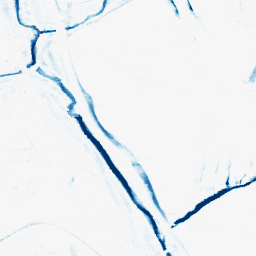
Category: morphological
Decomposition family: morphological_rect
Decomposition parameters: operation: closing
width: 10
height: 5
Upsampling method: lanczos
Upsampling parameters: scale: 8
Upsampling scale: 8